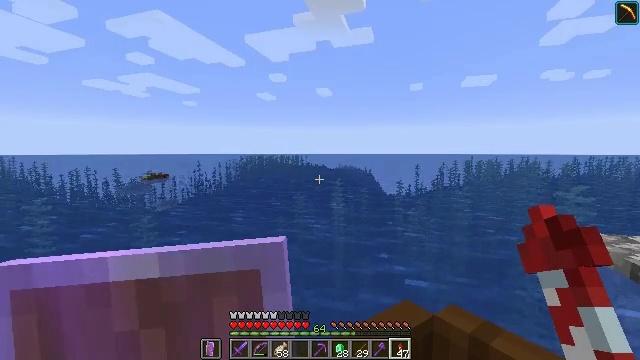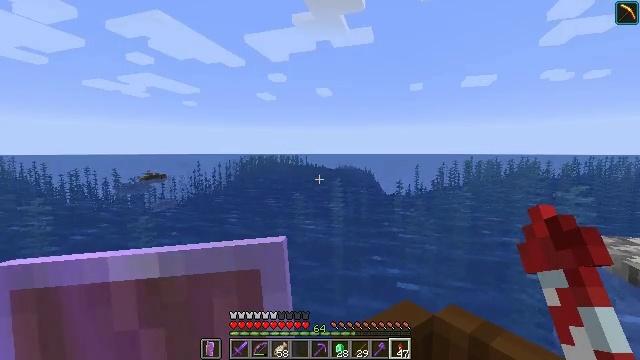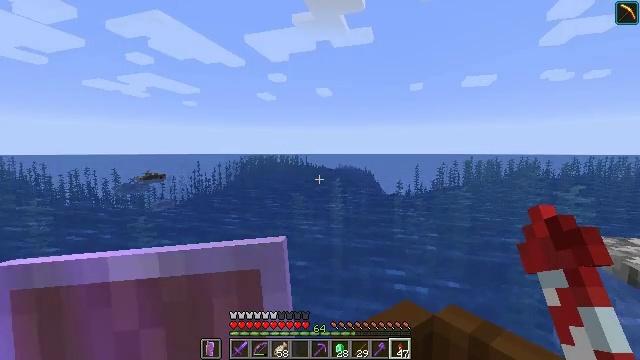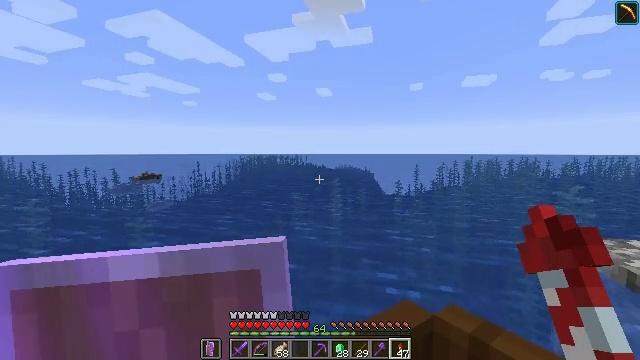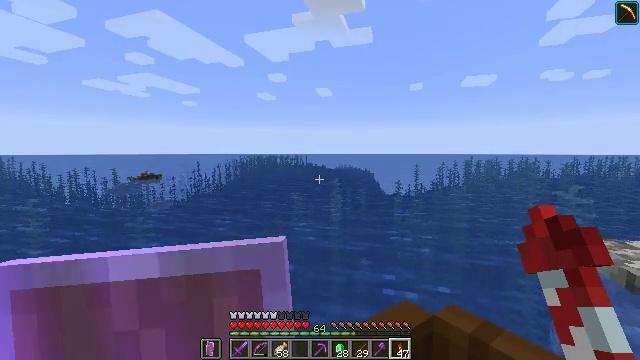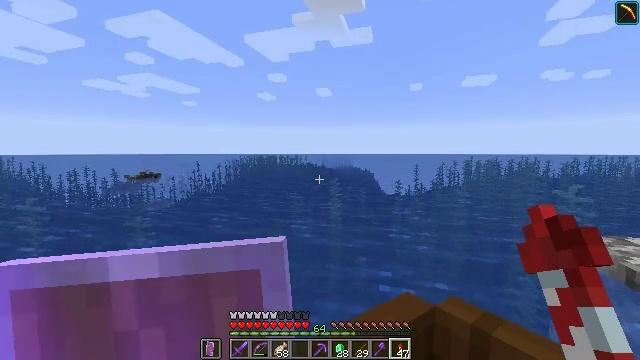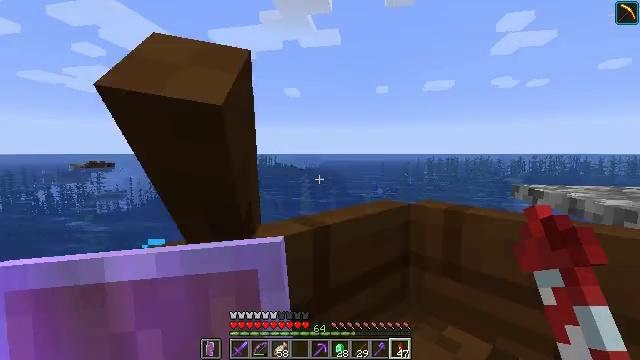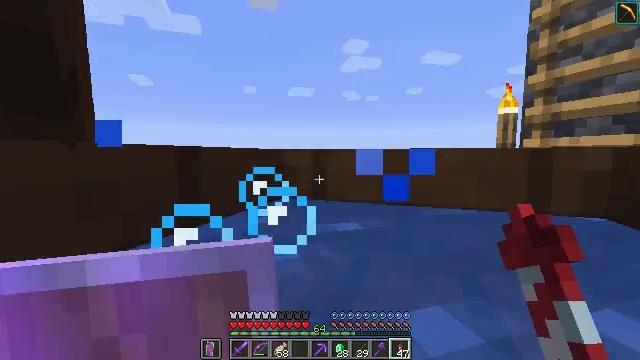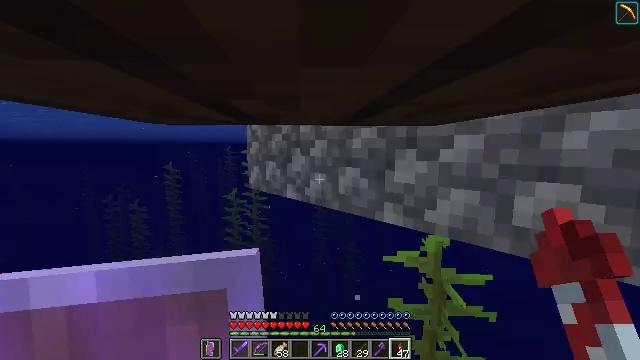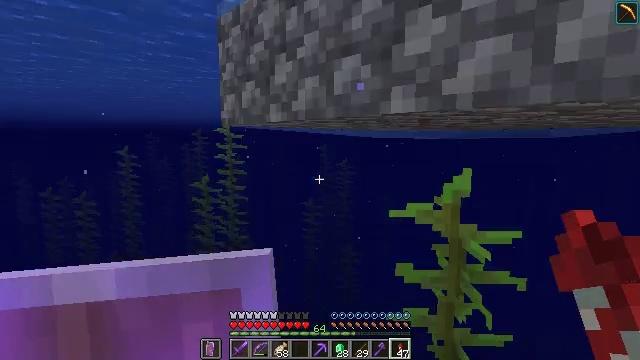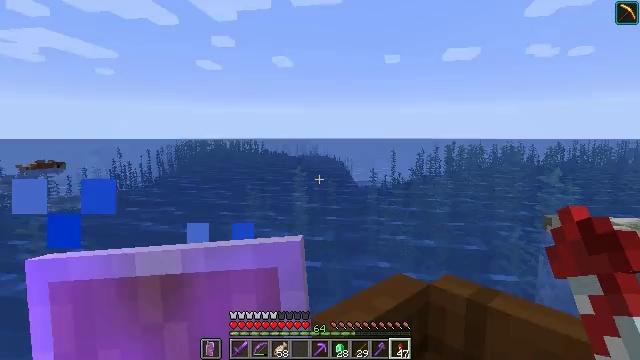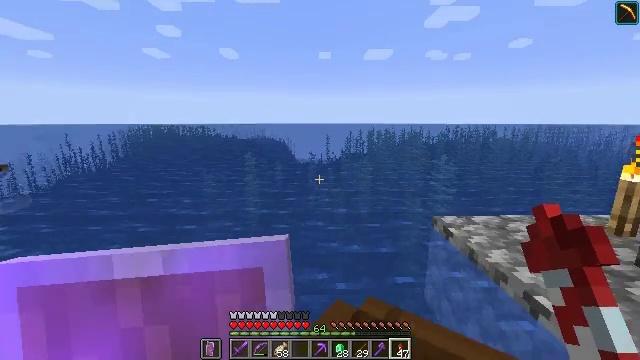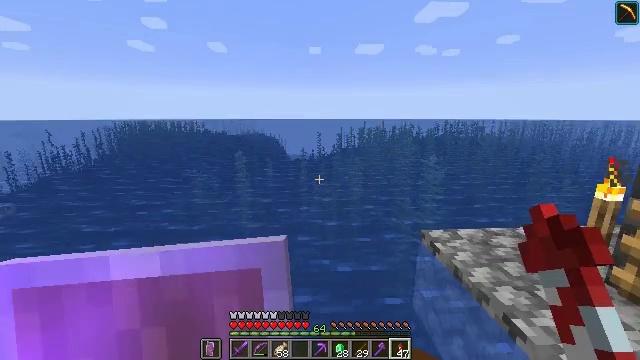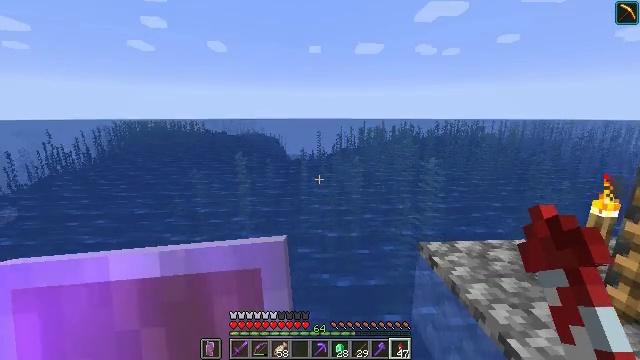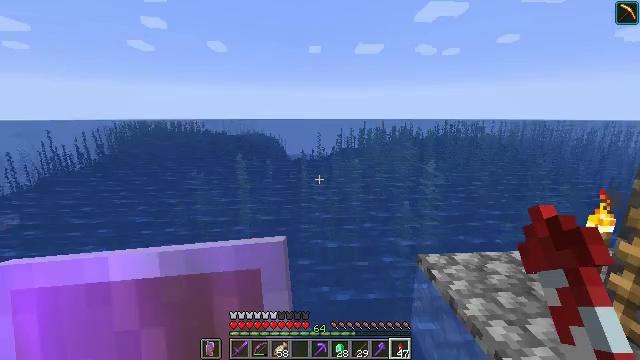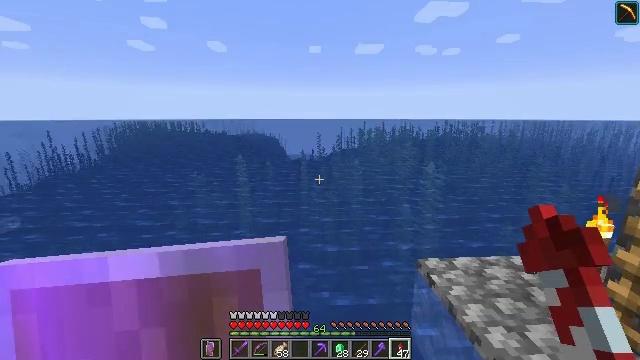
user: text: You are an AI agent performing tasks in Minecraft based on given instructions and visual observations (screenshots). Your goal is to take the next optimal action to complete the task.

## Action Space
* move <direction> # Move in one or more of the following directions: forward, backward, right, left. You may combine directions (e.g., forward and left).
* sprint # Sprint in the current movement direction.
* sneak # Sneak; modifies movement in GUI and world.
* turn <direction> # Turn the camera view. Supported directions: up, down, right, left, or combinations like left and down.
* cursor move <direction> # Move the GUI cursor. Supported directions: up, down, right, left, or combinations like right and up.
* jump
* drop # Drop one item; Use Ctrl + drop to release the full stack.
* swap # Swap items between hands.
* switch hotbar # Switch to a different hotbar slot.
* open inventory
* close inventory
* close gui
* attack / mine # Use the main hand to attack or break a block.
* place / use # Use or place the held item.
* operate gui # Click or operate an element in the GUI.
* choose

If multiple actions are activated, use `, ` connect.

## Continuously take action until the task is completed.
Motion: motion action
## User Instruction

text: Mine the blast furnace.
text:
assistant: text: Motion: no_op
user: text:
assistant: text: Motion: no_op
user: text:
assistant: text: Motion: no_op
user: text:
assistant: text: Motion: sneak
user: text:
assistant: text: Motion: sneak
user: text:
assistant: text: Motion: sneak, turn right
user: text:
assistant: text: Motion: sneak, turn right
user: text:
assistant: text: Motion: sneak, turn right and down
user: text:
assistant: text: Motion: turn right
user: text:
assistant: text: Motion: turn right and down
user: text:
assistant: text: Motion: turn right and down
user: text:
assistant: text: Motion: turn right and down
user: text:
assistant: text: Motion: no_op
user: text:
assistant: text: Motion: no_op
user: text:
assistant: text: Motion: no_op
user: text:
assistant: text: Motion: no_op
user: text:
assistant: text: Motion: no_op
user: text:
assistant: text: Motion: no_op
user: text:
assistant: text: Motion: no_op
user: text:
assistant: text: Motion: turn down
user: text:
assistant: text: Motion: turn right and down
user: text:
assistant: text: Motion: turn right and down
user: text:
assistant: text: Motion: turn right and down
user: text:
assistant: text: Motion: turn right and down
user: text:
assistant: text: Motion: turn right and down
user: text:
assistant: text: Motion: no_op
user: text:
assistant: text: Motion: no_op
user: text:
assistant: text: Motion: no_op
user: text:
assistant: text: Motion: turn left
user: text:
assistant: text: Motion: turn left